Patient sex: M
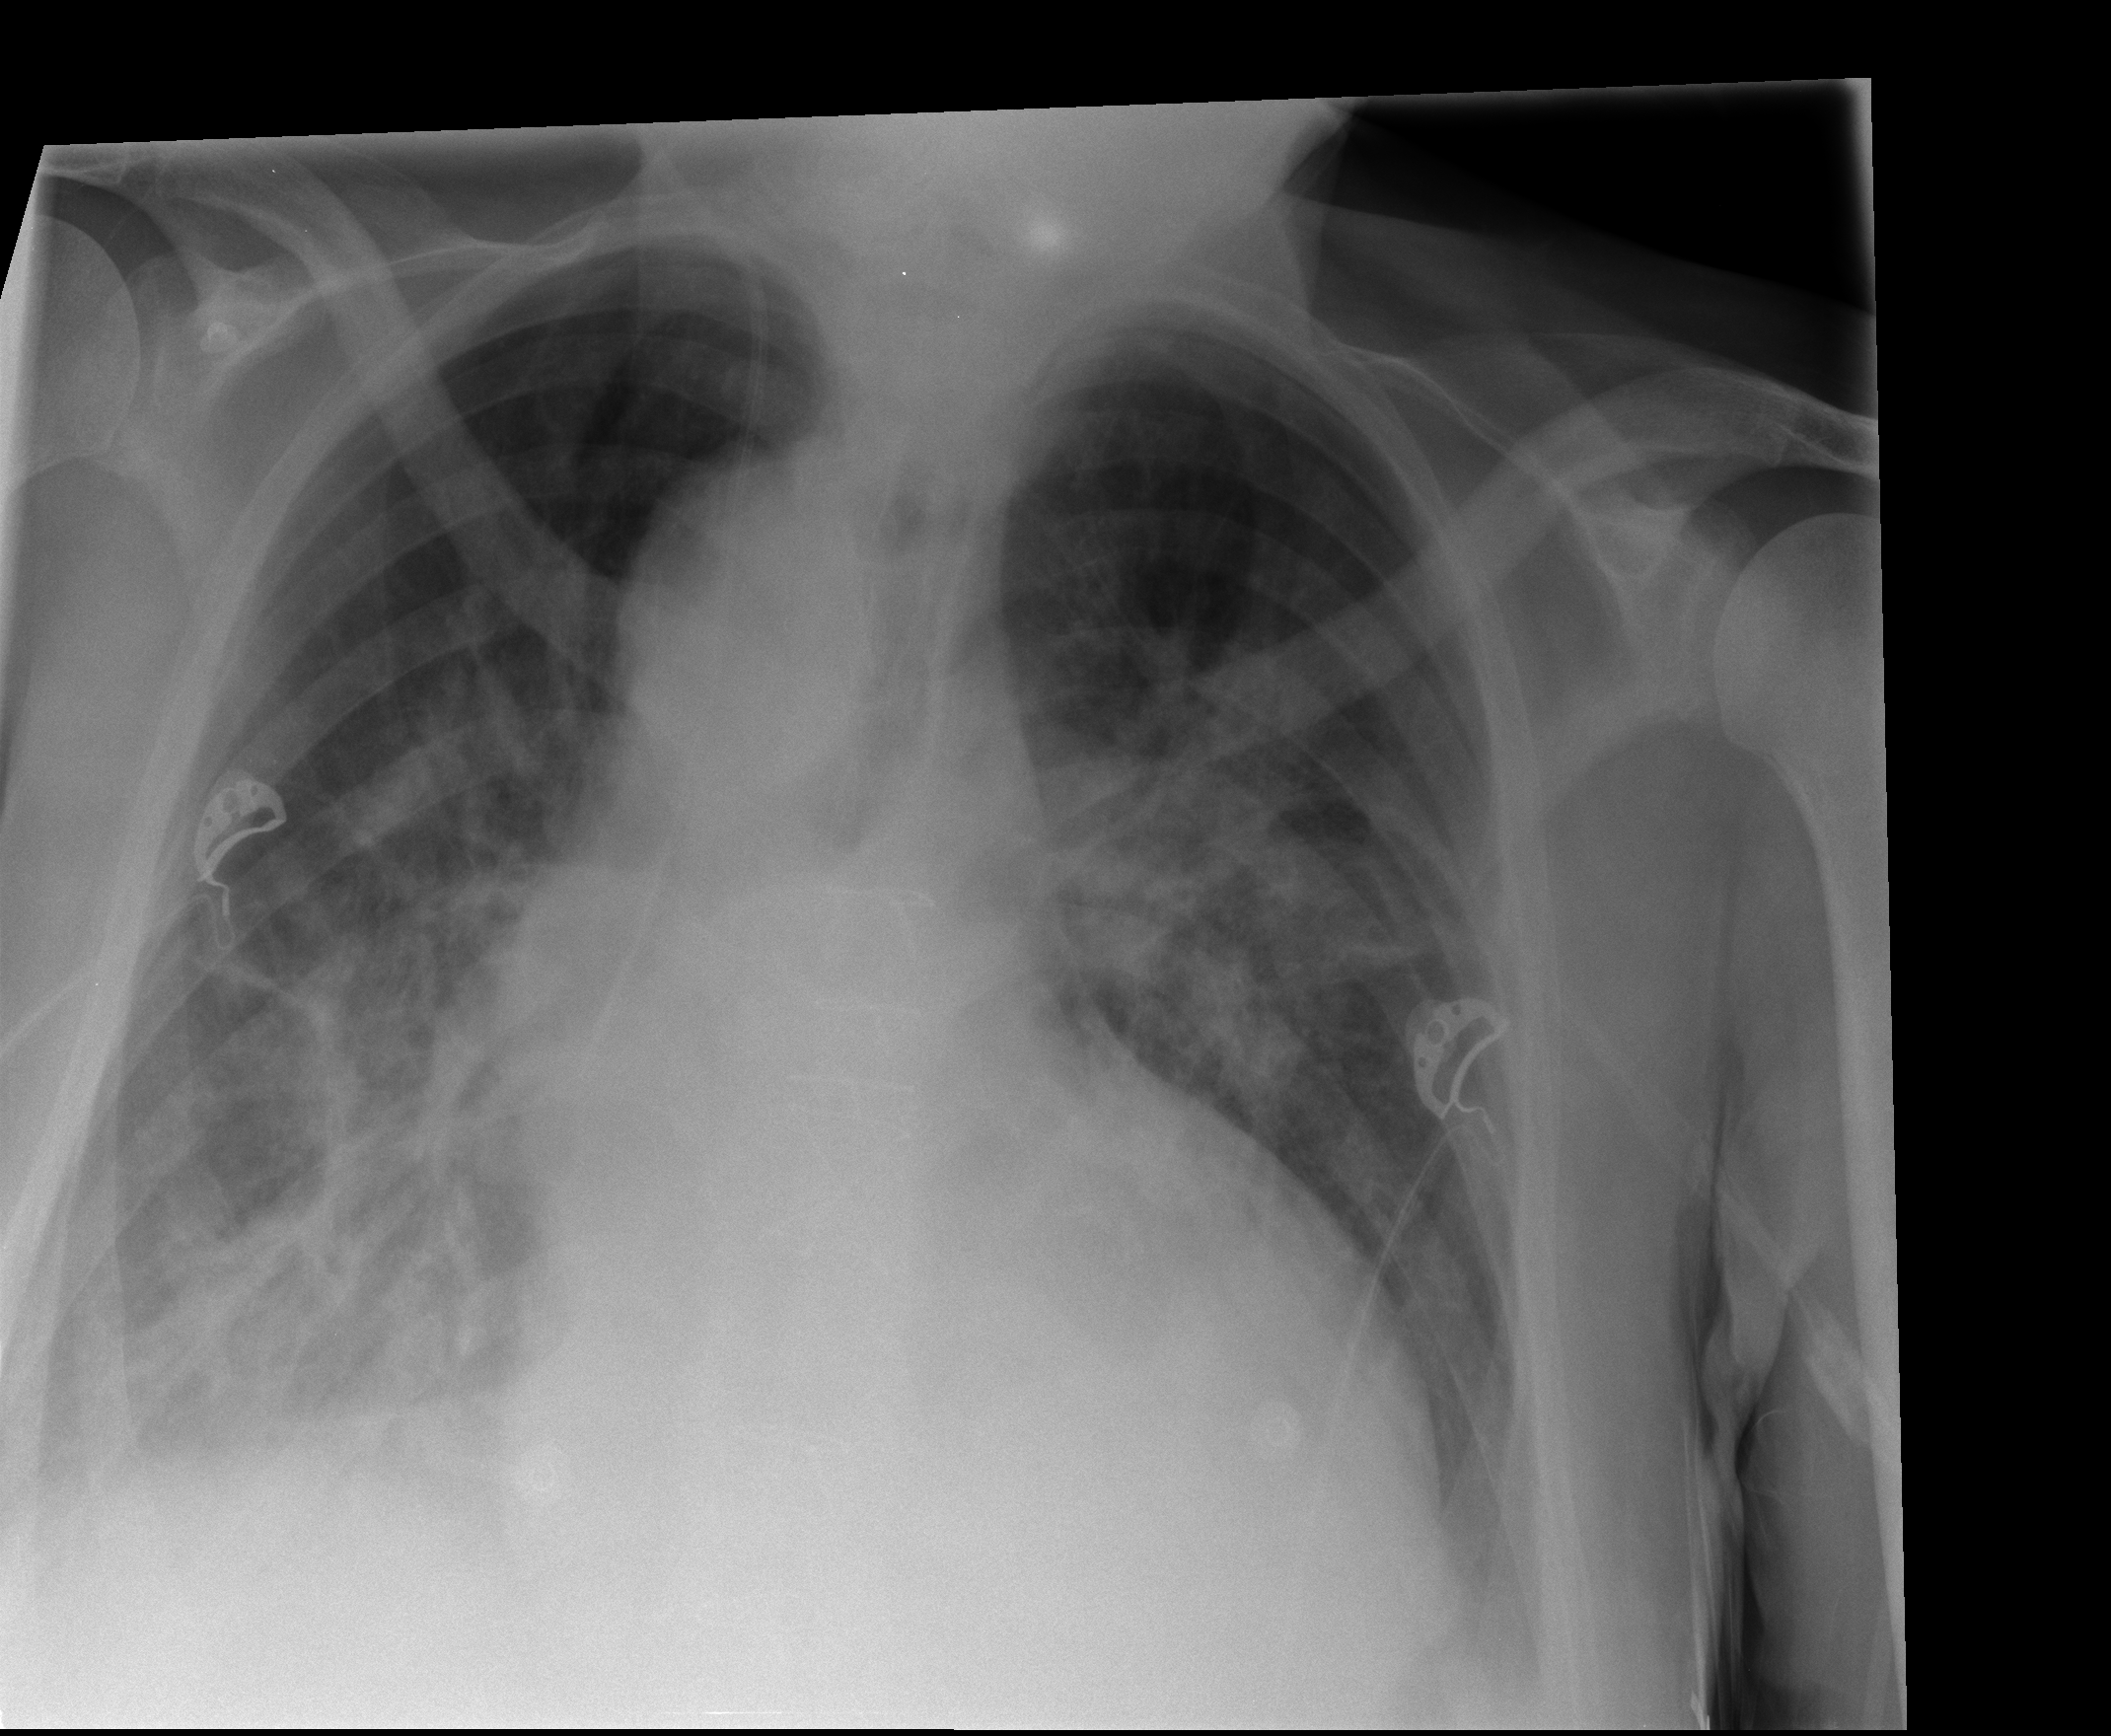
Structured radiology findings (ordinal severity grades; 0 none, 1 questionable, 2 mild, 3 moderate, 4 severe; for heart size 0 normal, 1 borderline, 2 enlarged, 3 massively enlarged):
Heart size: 2
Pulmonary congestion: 0
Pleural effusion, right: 2
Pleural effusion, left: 1
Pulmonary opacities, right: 0
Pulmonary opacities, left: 0
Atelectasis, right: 3
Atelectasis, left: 2